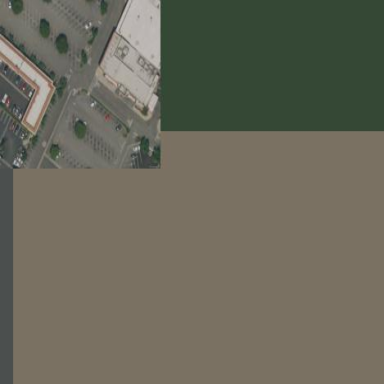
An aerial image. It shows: Part of the building is designated for retail.